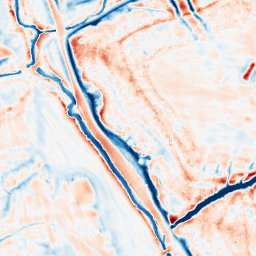
Category: edge_preserving
Decomposition family: bilateral
Decomposition parameters: d: 21
sigma_color: 25
sigma_space: 25
Upsampling method: bspline
Upsampling parameters: scale: 8
Upsampling scale: 8